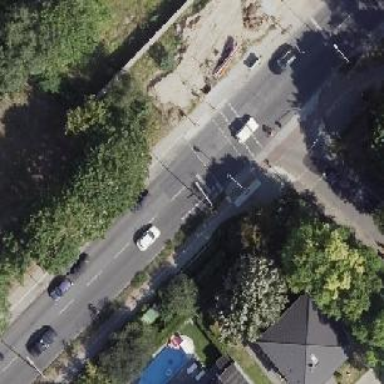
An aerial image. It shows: Secondary road with asphalt surface and sidewalks on both sides.